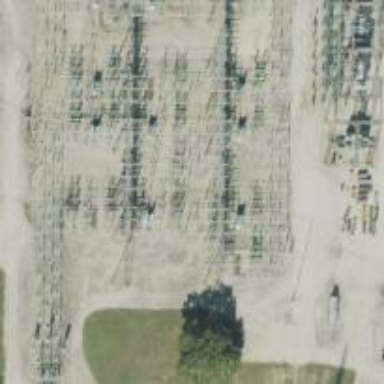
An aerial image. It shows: Switch for power supply.